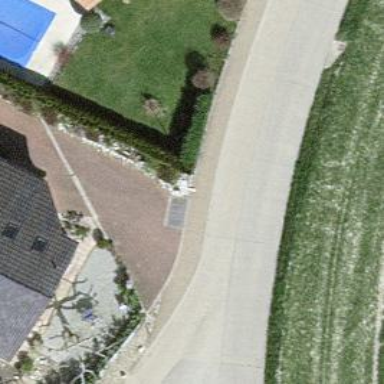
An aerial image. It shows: Hedge acting as barrier.